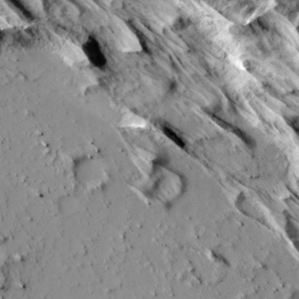
Label: non_frost